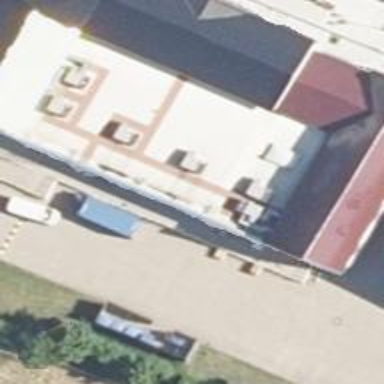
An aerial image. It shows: Retail building that houses clothes shop.